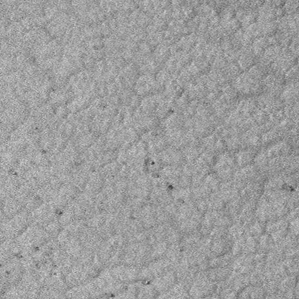
Label: frost